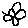
Label: flower